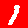
Digit: 1